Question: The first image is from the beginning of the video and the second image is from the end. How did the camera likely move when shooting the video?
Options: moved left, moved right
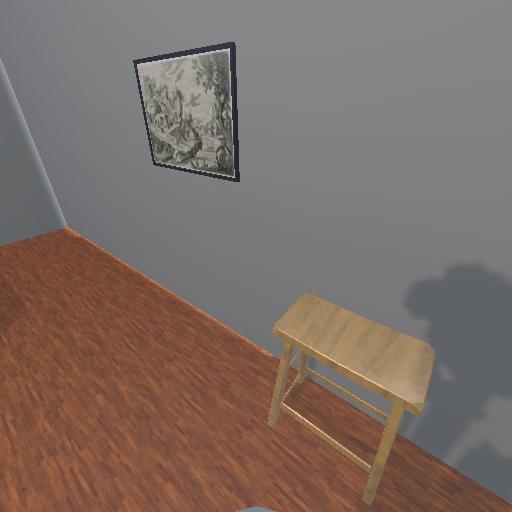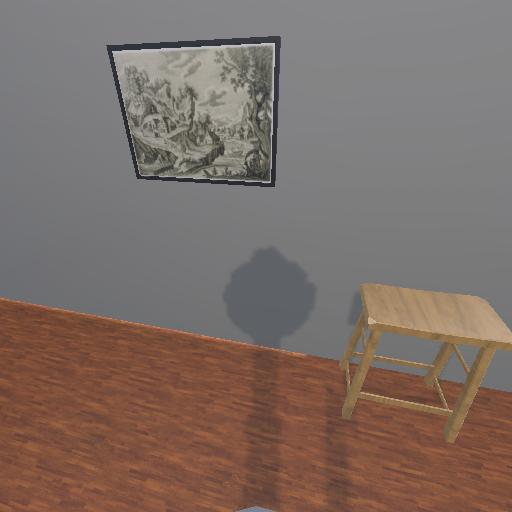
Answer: moved left